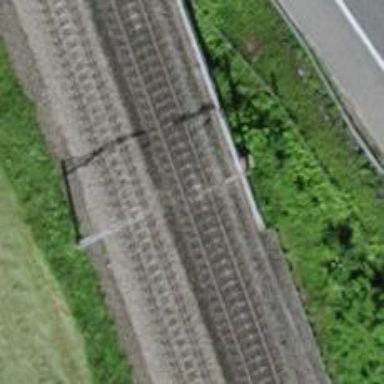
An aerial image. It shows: Bridge over electrified railway with contact lines.